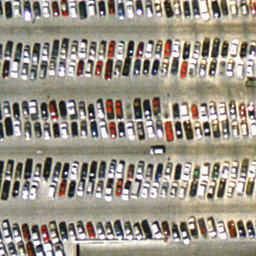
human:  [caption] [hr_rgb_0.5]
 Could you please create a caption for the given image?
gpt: Lots of cars are very closed to each other in the parking lot .

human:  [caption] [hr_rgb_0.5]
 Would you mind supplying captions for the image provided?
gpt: Lots of cars parked neatly in the parking lot .

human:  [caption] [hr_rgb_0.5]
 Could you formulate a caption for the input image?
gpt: Many cars are very closed to each other in the parking lot .

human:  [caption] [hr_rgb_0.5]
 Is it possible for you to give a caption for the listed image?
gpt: It is a parking lot with many cars densely arranged .

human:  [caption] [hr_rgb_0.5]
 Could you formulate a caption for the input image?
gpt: Many cars densely arranged in the parking lot .